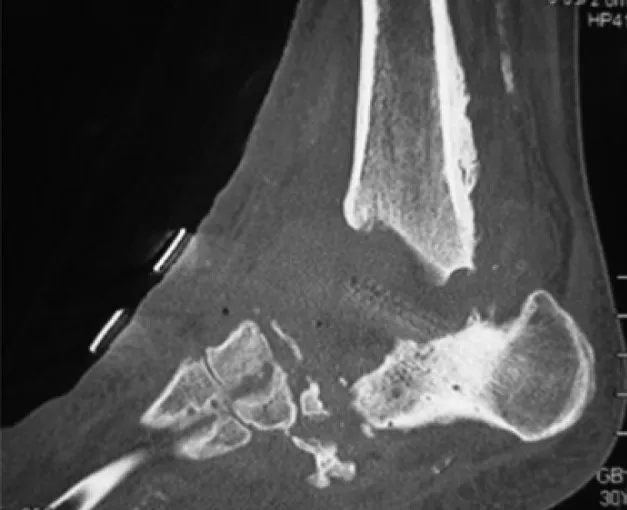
Computed tomography showing absorption (tibial and calcaneal severe bone defects) after removal of osteosynthesis.
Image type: radiology (ct)